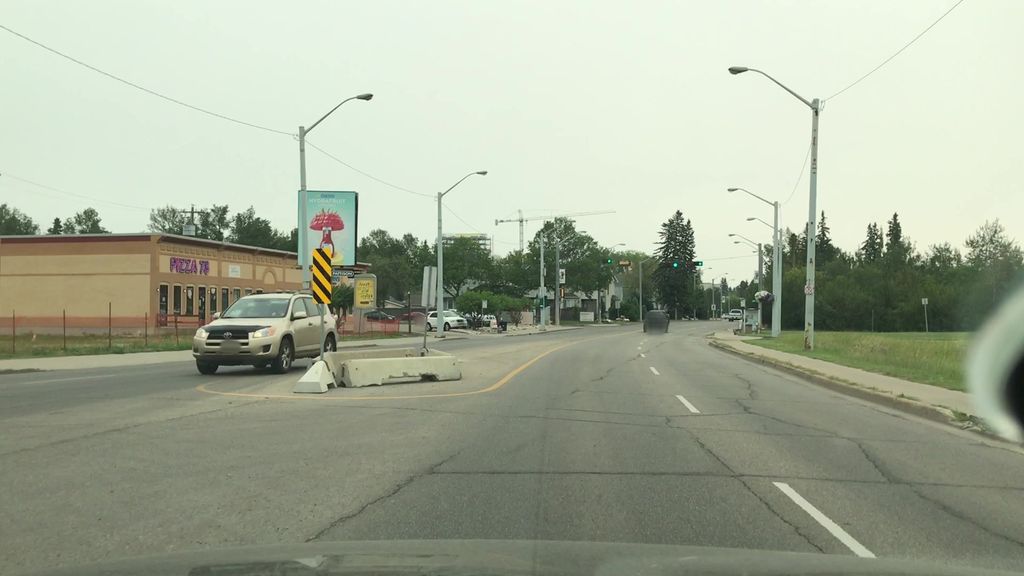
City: edmonton